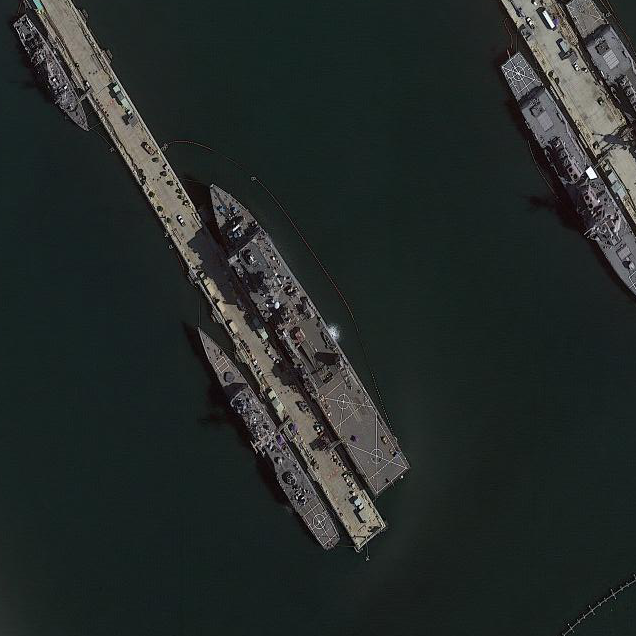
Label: Whitby_Island-class_dock_landing_ship